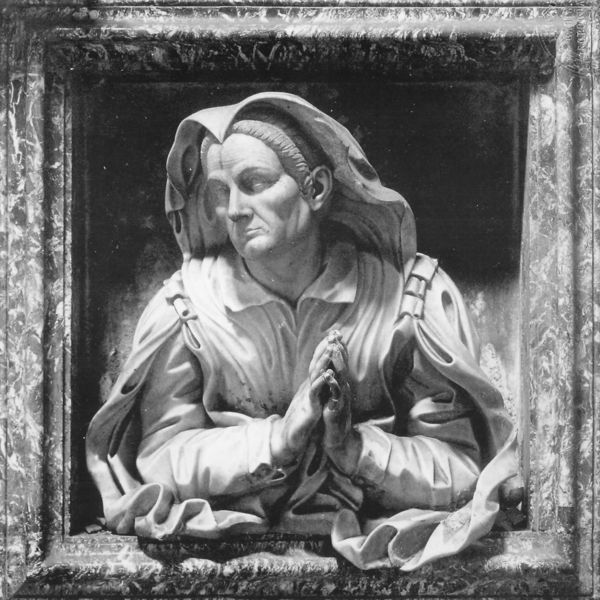
Titel: weibliche Büste
Künstler: Giulio Cartari
Standort: Rom, S. Lorenzo in Lucina, capella Fonseca (EU - I - Latium)
Schlagwörter: mann, schatten, umhang, fenster, frau, licht, ohr, haube, augen, gesicht, rahmen, stein, bild, bildnis, hände, kirche, figur, skulptur, man, beten, kapuze, christ, skulpture, heug, stone, sculpture, pray, brauenase, hauefalten, betende gestalt